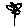
Label: flower